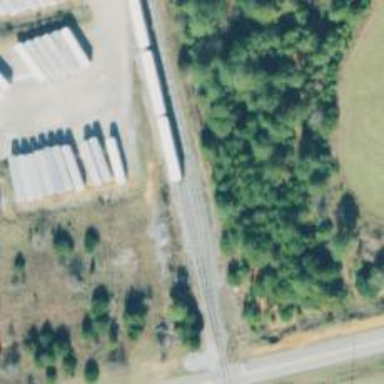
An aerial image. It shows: Railway spur service.